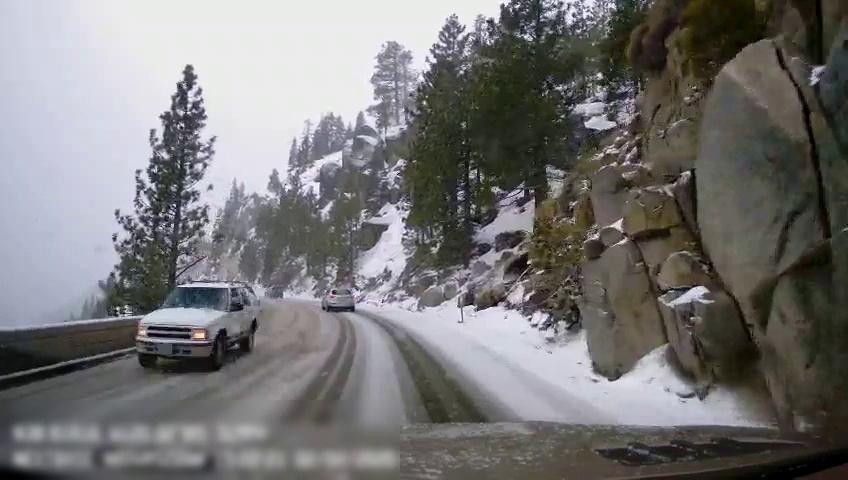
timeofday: Day
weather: Snowy
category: Drivable Space
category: Vehicles | SUV
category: Vehicles | Car
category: Vehicles | SUV